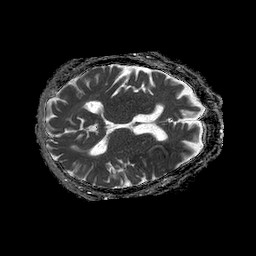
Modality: ADC
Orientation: axial
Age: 66
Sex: male
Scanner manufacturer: philips
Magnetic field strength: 1.5 T
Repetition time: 4.6 s
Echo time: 0.09059 s